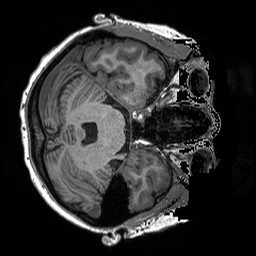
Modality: T1w
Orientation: axial
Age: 31
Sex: female
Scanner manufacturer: siemens
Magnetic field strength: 3 T
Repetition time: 2.3 s
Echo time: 0.00298 s